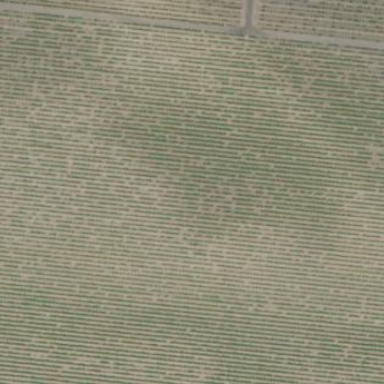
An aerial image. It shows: Vineyard with grape crops.